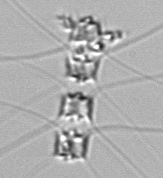
Label: Chaetoceros_didymus_TAG_external_flagellate